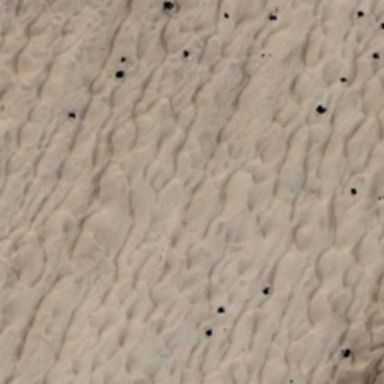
A piece of sand is like fish scales in the desert .